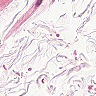
Metastatic tissue present: no